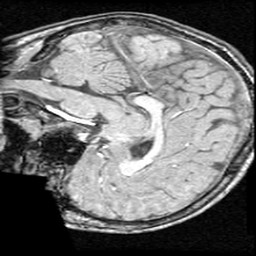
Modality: T1w
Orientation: sagittal
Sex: female
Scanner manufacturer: ge
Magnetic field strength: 1.5 T
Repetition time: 21 s
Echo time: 0.008 s